Question: I am trying to get a Java desktop application to pull some data from a Microsoft SQL-Server 2008 Database. Netbeans database explorer can generate Entity classes from database tables, but I was unable to get this feature working. Normally, when you conect to a database, you see something like this:
I entered the database URL, username and password, and the connection was established. But when I tried to explore the tables, they were all empty. Instead of the nice tree above, I was just given a list of empty Schemas. Mutlitple user names were tried, all had the same issue. Since there was no schema on the database matching the username, a number of different schemas were displayed for me to choose. Regardless of which one I chose, when I expanded it nothing showed up inside the Table, or the Views.
To verify that the useranema and password did have access to the tables I am interested in, I wrote a short Java method to connect to the database and display the ResultSet for a query. It worked as expected. Why was the netbeans database explorer unable to find the tables?
I was hoping to use this tool to generate Entity classes with Netbeans, but apparently Microsoft SQL erver won't have it. I am using netbeans 7.1; documentation for the database explorer tool is found <URL>
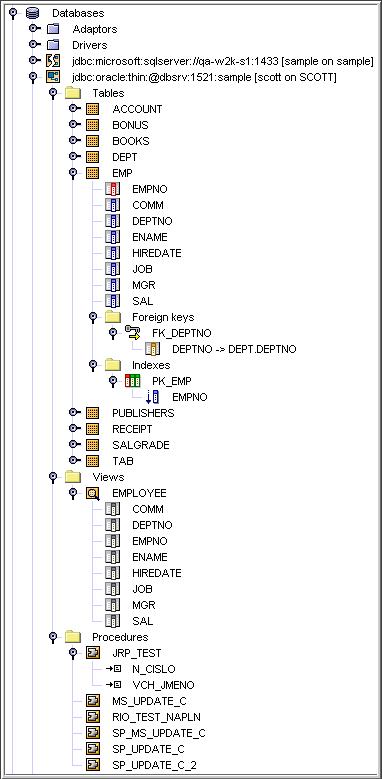
Answer: Yesterday I had the same problem with JDBC driver from Microsoft. I tried another one, the project jTDS (available on SourceForge). It could solve my problem. Some forums recommend always to use this driver because it is much faster.